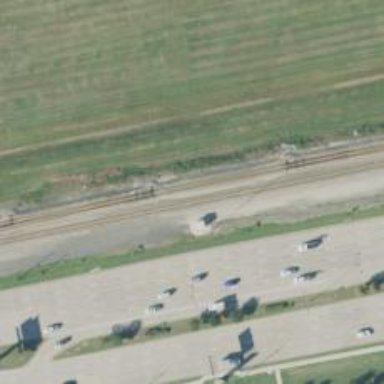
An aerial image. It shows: Railroad crossover.